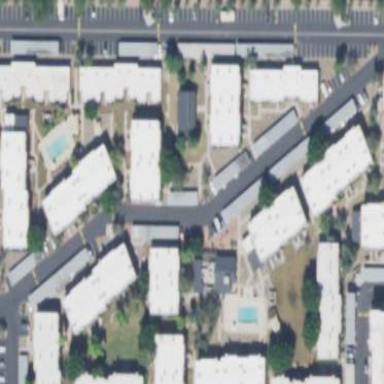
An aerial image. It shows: Residential area with apartments.